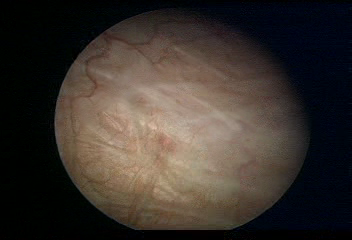
Modality: WLC
Class: Normal mucosa
Bladder cancer association: No